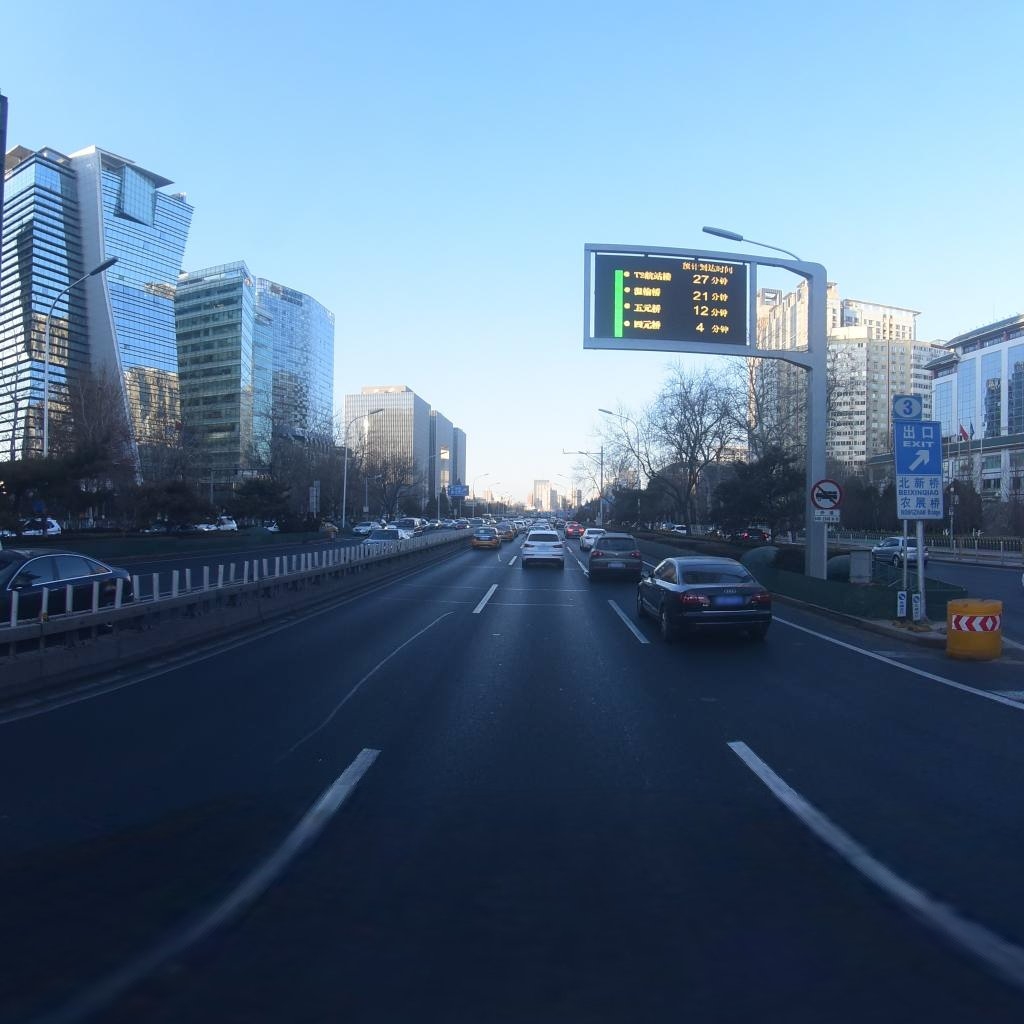
Region: Dongcheng
Road damage annotations: longitudinal patch, transverse patch, transverse patch